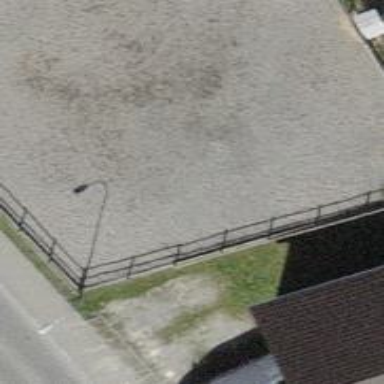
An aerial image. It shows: Equestrian pitch for leisure land activities.